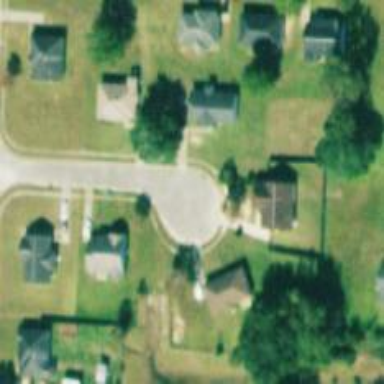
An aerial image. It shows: Residential road.